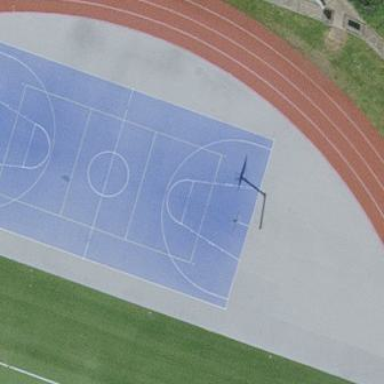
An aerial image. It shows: Basketball court located in leisure land pitch.